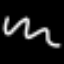
Label: squiggle